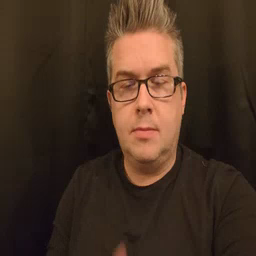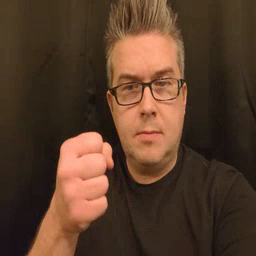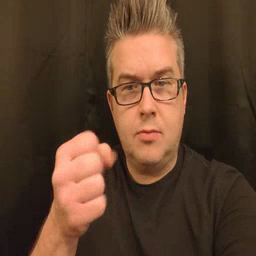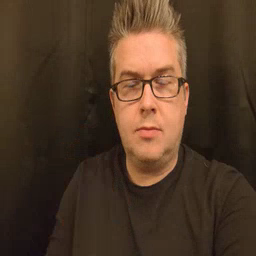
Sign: milk